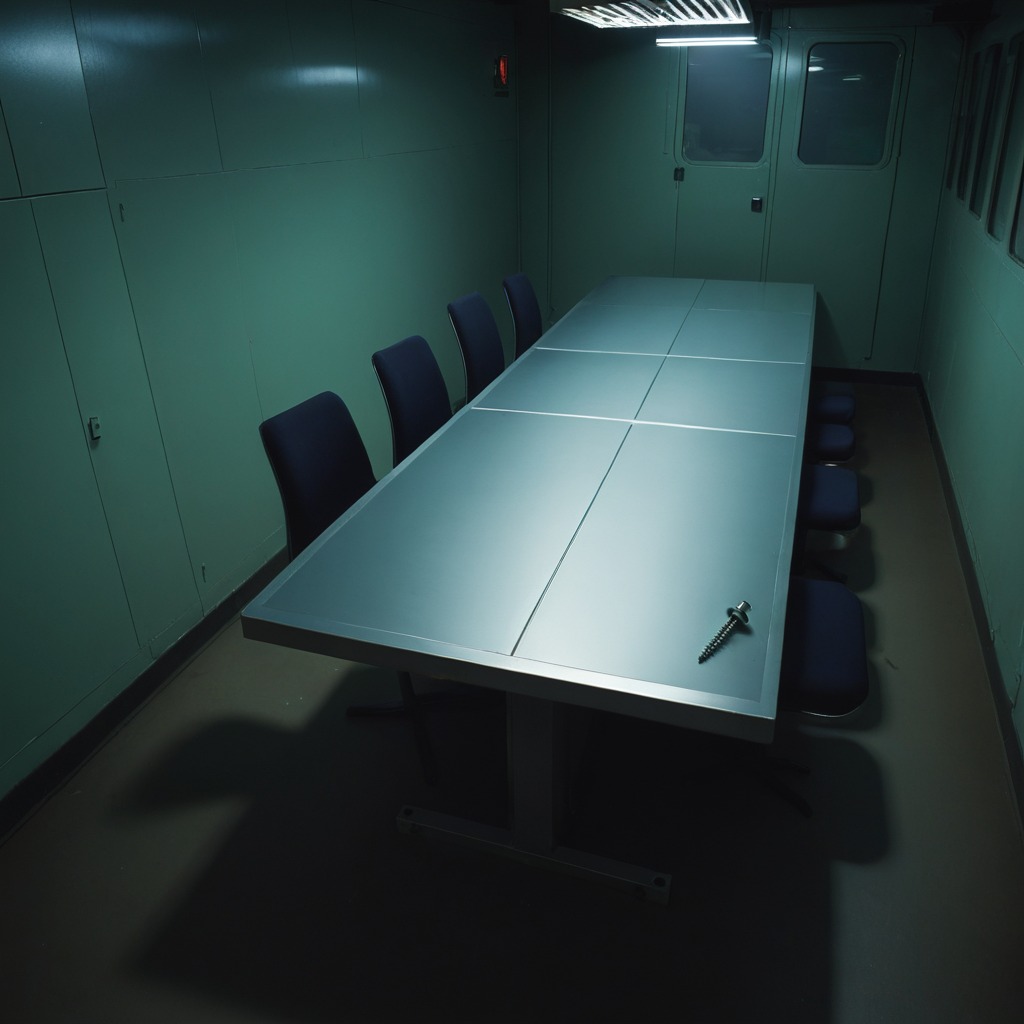
A metal screw is lying on a clean empty table in a railway signal maintenance room lit by harsh overhead fluorescents.